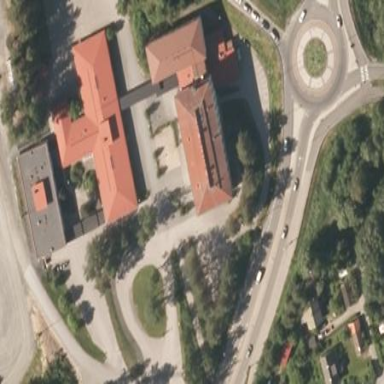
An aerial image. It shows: School building.